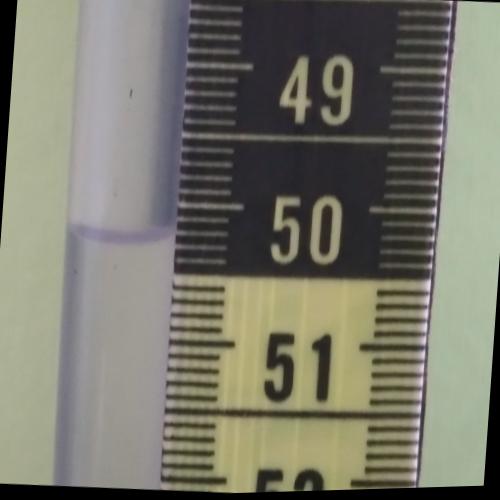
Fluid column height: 50.3 cm